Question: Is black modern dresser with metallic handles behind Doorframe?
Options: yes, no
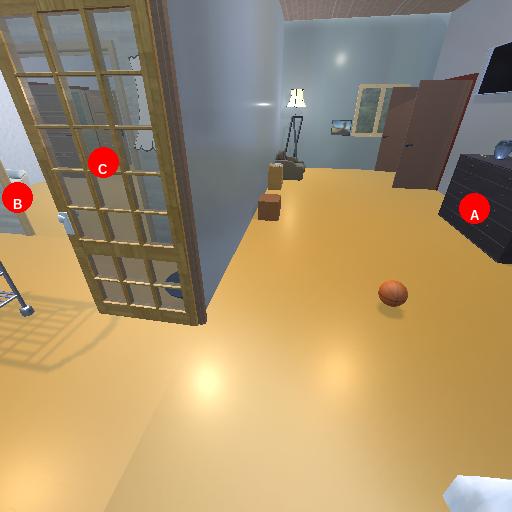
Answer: yes